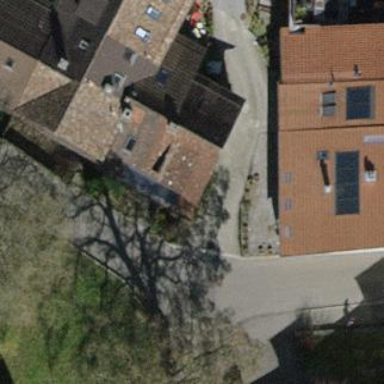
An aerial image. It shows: Gabled-roof house with tile roofing.